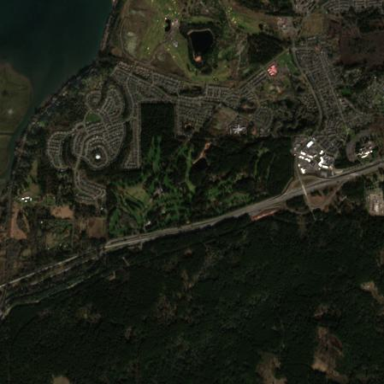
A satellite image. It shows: Golf course surrounded by greenery.